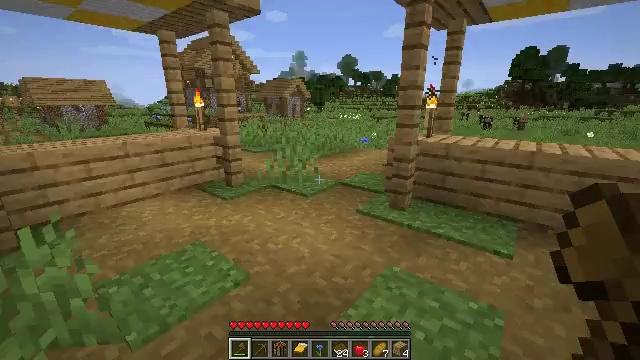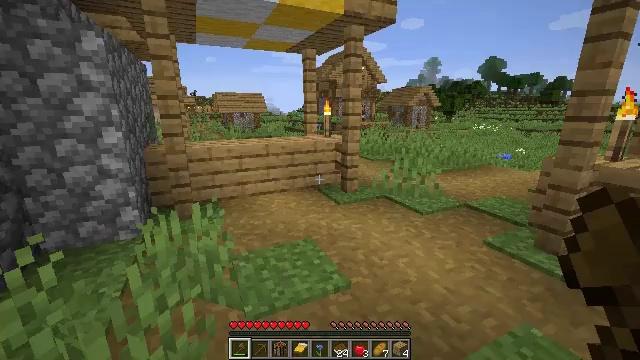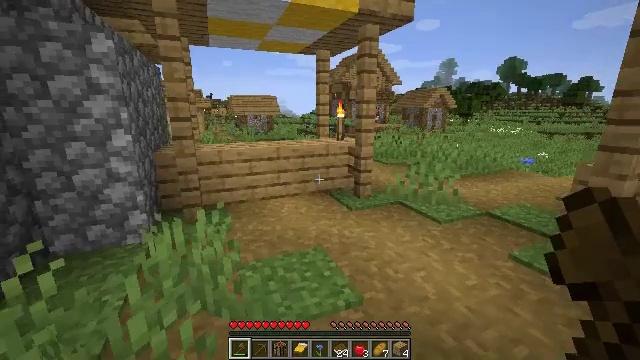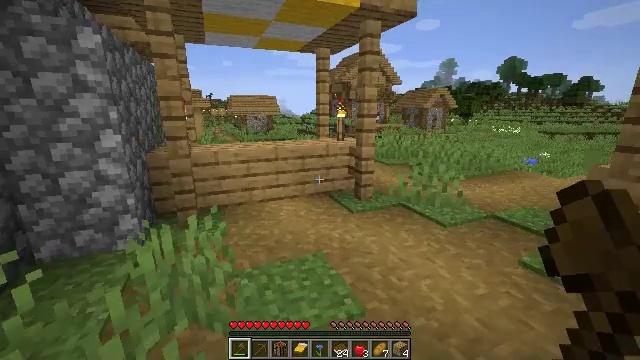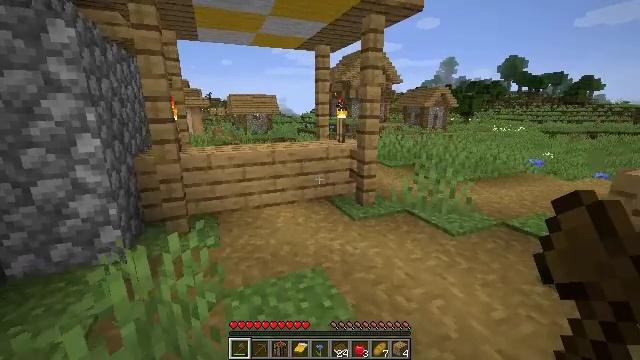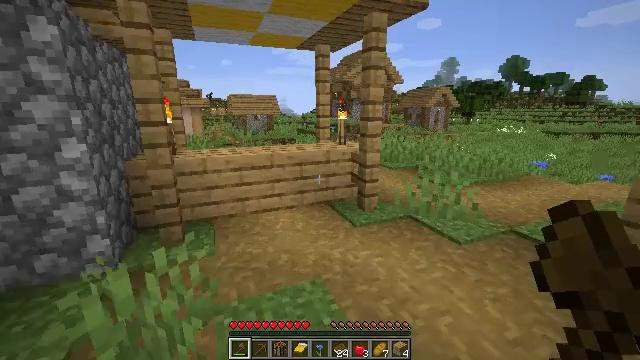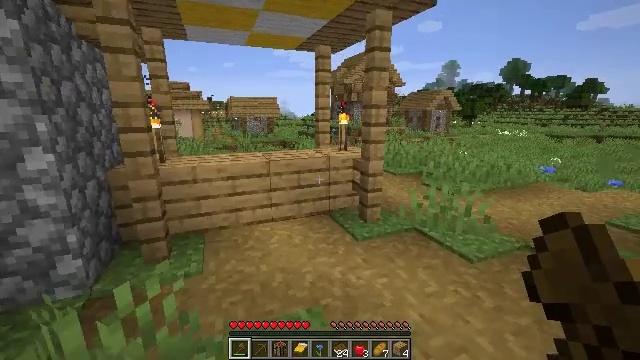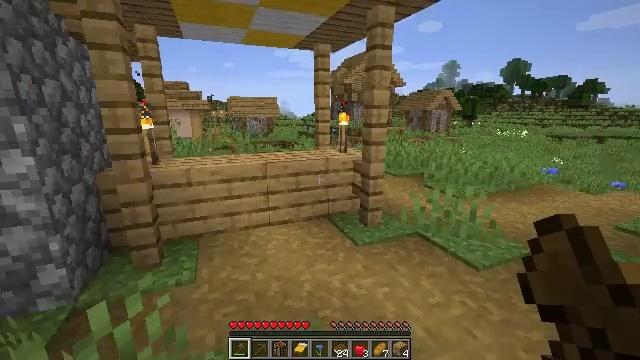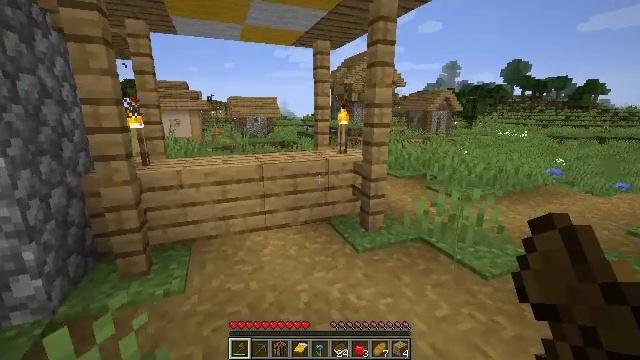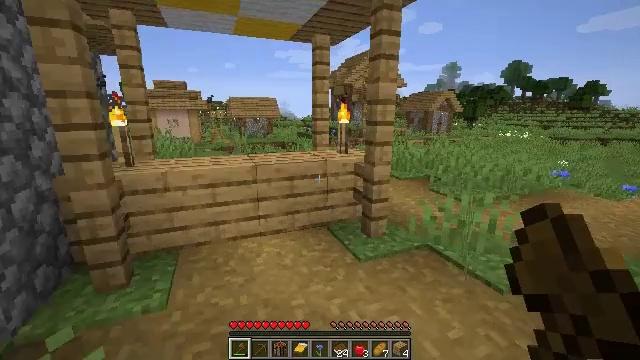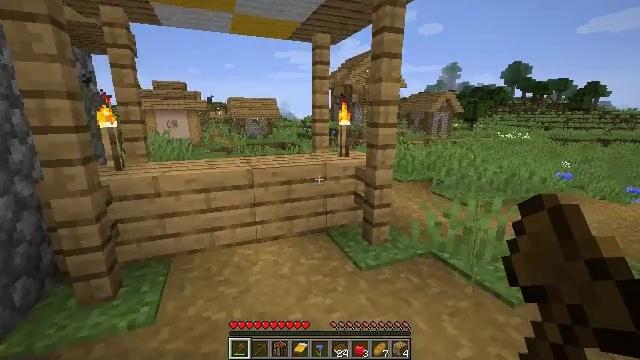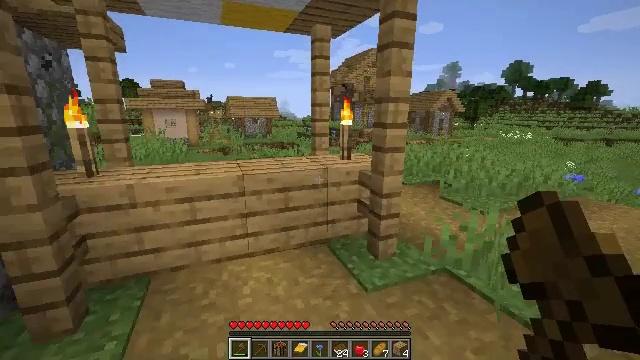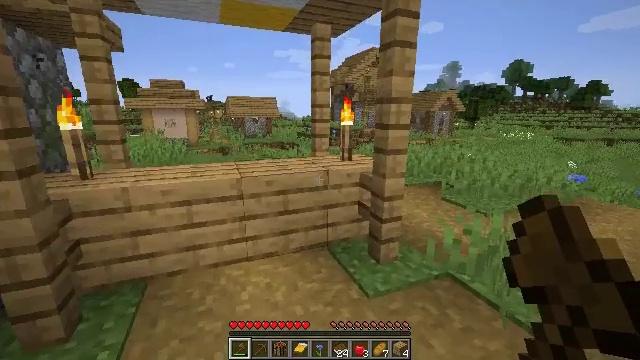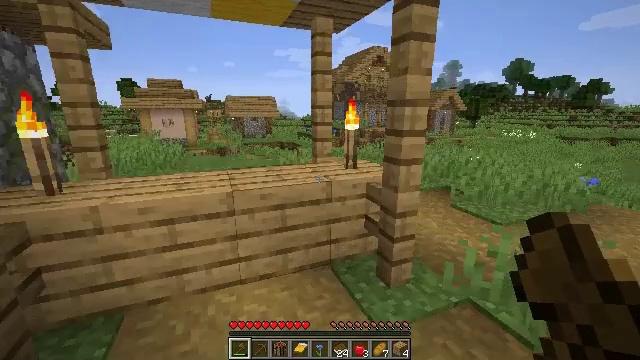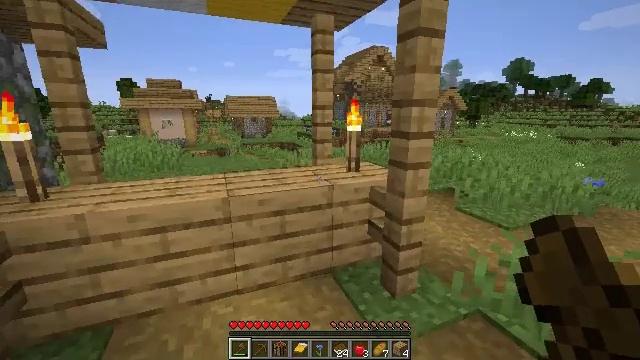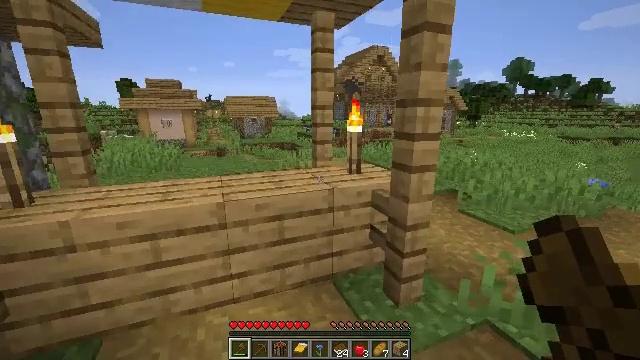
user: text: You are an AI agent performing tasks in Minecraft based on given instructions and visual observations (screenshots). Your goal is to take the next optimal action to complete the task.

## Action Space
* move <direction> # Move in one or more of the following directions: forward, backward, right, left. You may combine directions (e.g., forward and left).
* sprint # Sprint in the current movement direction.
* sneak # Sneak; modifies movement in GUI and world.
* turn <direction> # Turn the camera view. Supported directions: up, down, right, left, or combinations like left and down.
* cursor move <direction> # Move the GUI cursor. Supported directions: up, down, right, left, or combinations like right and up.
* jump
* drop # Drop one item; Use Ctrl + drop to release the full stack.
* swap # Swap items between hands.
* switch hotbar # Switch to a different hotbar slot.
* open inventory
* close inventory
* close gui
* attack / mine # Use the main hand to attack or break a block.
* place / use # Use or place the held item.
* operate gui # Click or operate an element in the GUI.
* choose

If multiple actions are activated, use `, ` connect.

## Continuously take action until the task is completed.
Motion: motion action
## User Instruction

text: Collect a hay block for crafting.
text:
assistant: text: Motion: move forward, turn left and up
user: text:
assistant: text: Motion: move forward, turn left
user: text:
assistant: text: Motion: move forward
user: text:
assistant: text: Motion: move forward
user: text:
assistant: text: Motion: move forward
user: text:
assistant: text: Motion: move forward
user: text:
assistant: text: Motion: move forward
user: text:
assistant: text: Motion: move forward
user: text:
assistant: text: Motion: move forward
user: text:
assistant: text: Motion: move forward
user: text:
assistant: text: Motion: move forward
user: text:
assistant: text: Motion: move forward
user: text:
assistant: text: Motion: move forward
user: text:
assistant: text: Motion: move forward
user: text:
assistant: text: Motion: move forward and move right
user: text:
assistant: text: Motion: move forward and move right
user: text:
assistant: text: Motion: move forward and move right
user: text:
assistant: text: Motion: move forward and move right
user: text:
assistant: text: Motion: move forward and move right
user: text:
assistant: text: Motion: move forward and move right, turn left and up
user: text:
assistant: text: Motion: move forward and move right, turn left
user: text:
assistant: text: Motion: move forward and move right, turn left
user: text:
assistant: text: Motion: move forward and move right, turn left
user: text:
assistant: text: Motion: move forward and move right
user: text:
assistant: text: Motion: move forward and move right
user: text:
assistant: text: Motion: move forward and move right
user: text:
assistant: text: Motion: move forward and move right, turn left
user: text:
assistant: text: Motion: move forward and move right, turn left
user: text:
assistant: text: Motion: move forward and move right, turn left
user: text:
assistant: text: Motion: move forward and move right